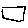
Label: square